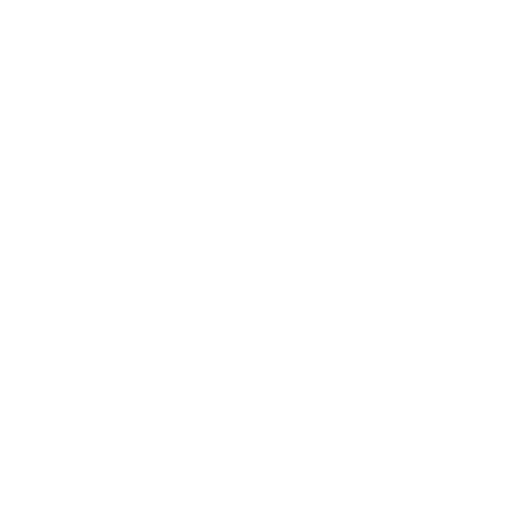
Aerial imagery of bar in North Carolina named Brant I Shoal containing only open water